Field crop: maize
Growth stage: 1
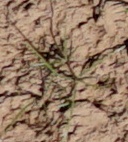
Species: lolium